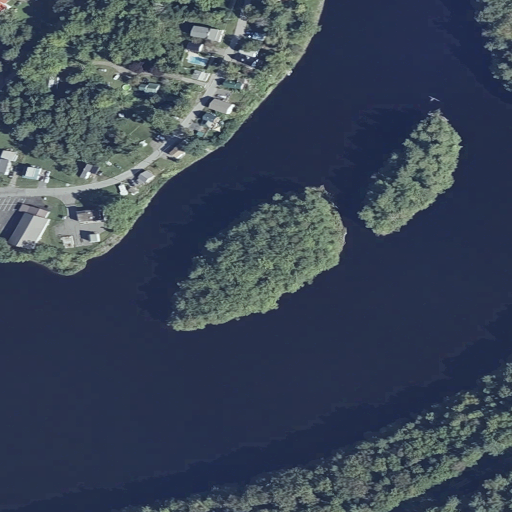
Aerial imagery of island in Maine named Gulliver Island containing open water, open development, low intensity development, mixed forest, medium intensity development, deciduous forest, grassland, evergreen forest, barren land, high intensity development, woody wetlands, and herbaceous wetlands